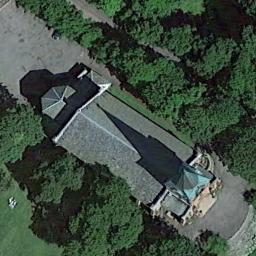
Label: church